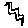
Label: zigzag